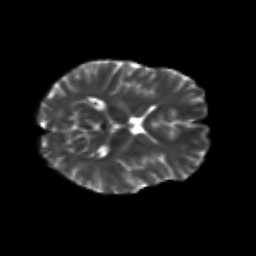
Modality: T2w
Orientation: axial
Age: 25
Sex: female
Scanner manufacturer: siemens
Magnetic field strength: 3 T
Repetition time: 3.5 s
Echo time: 0.104 s